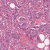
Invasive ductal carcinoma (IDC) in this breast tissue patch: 1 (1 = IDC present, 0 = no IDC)